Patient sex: M
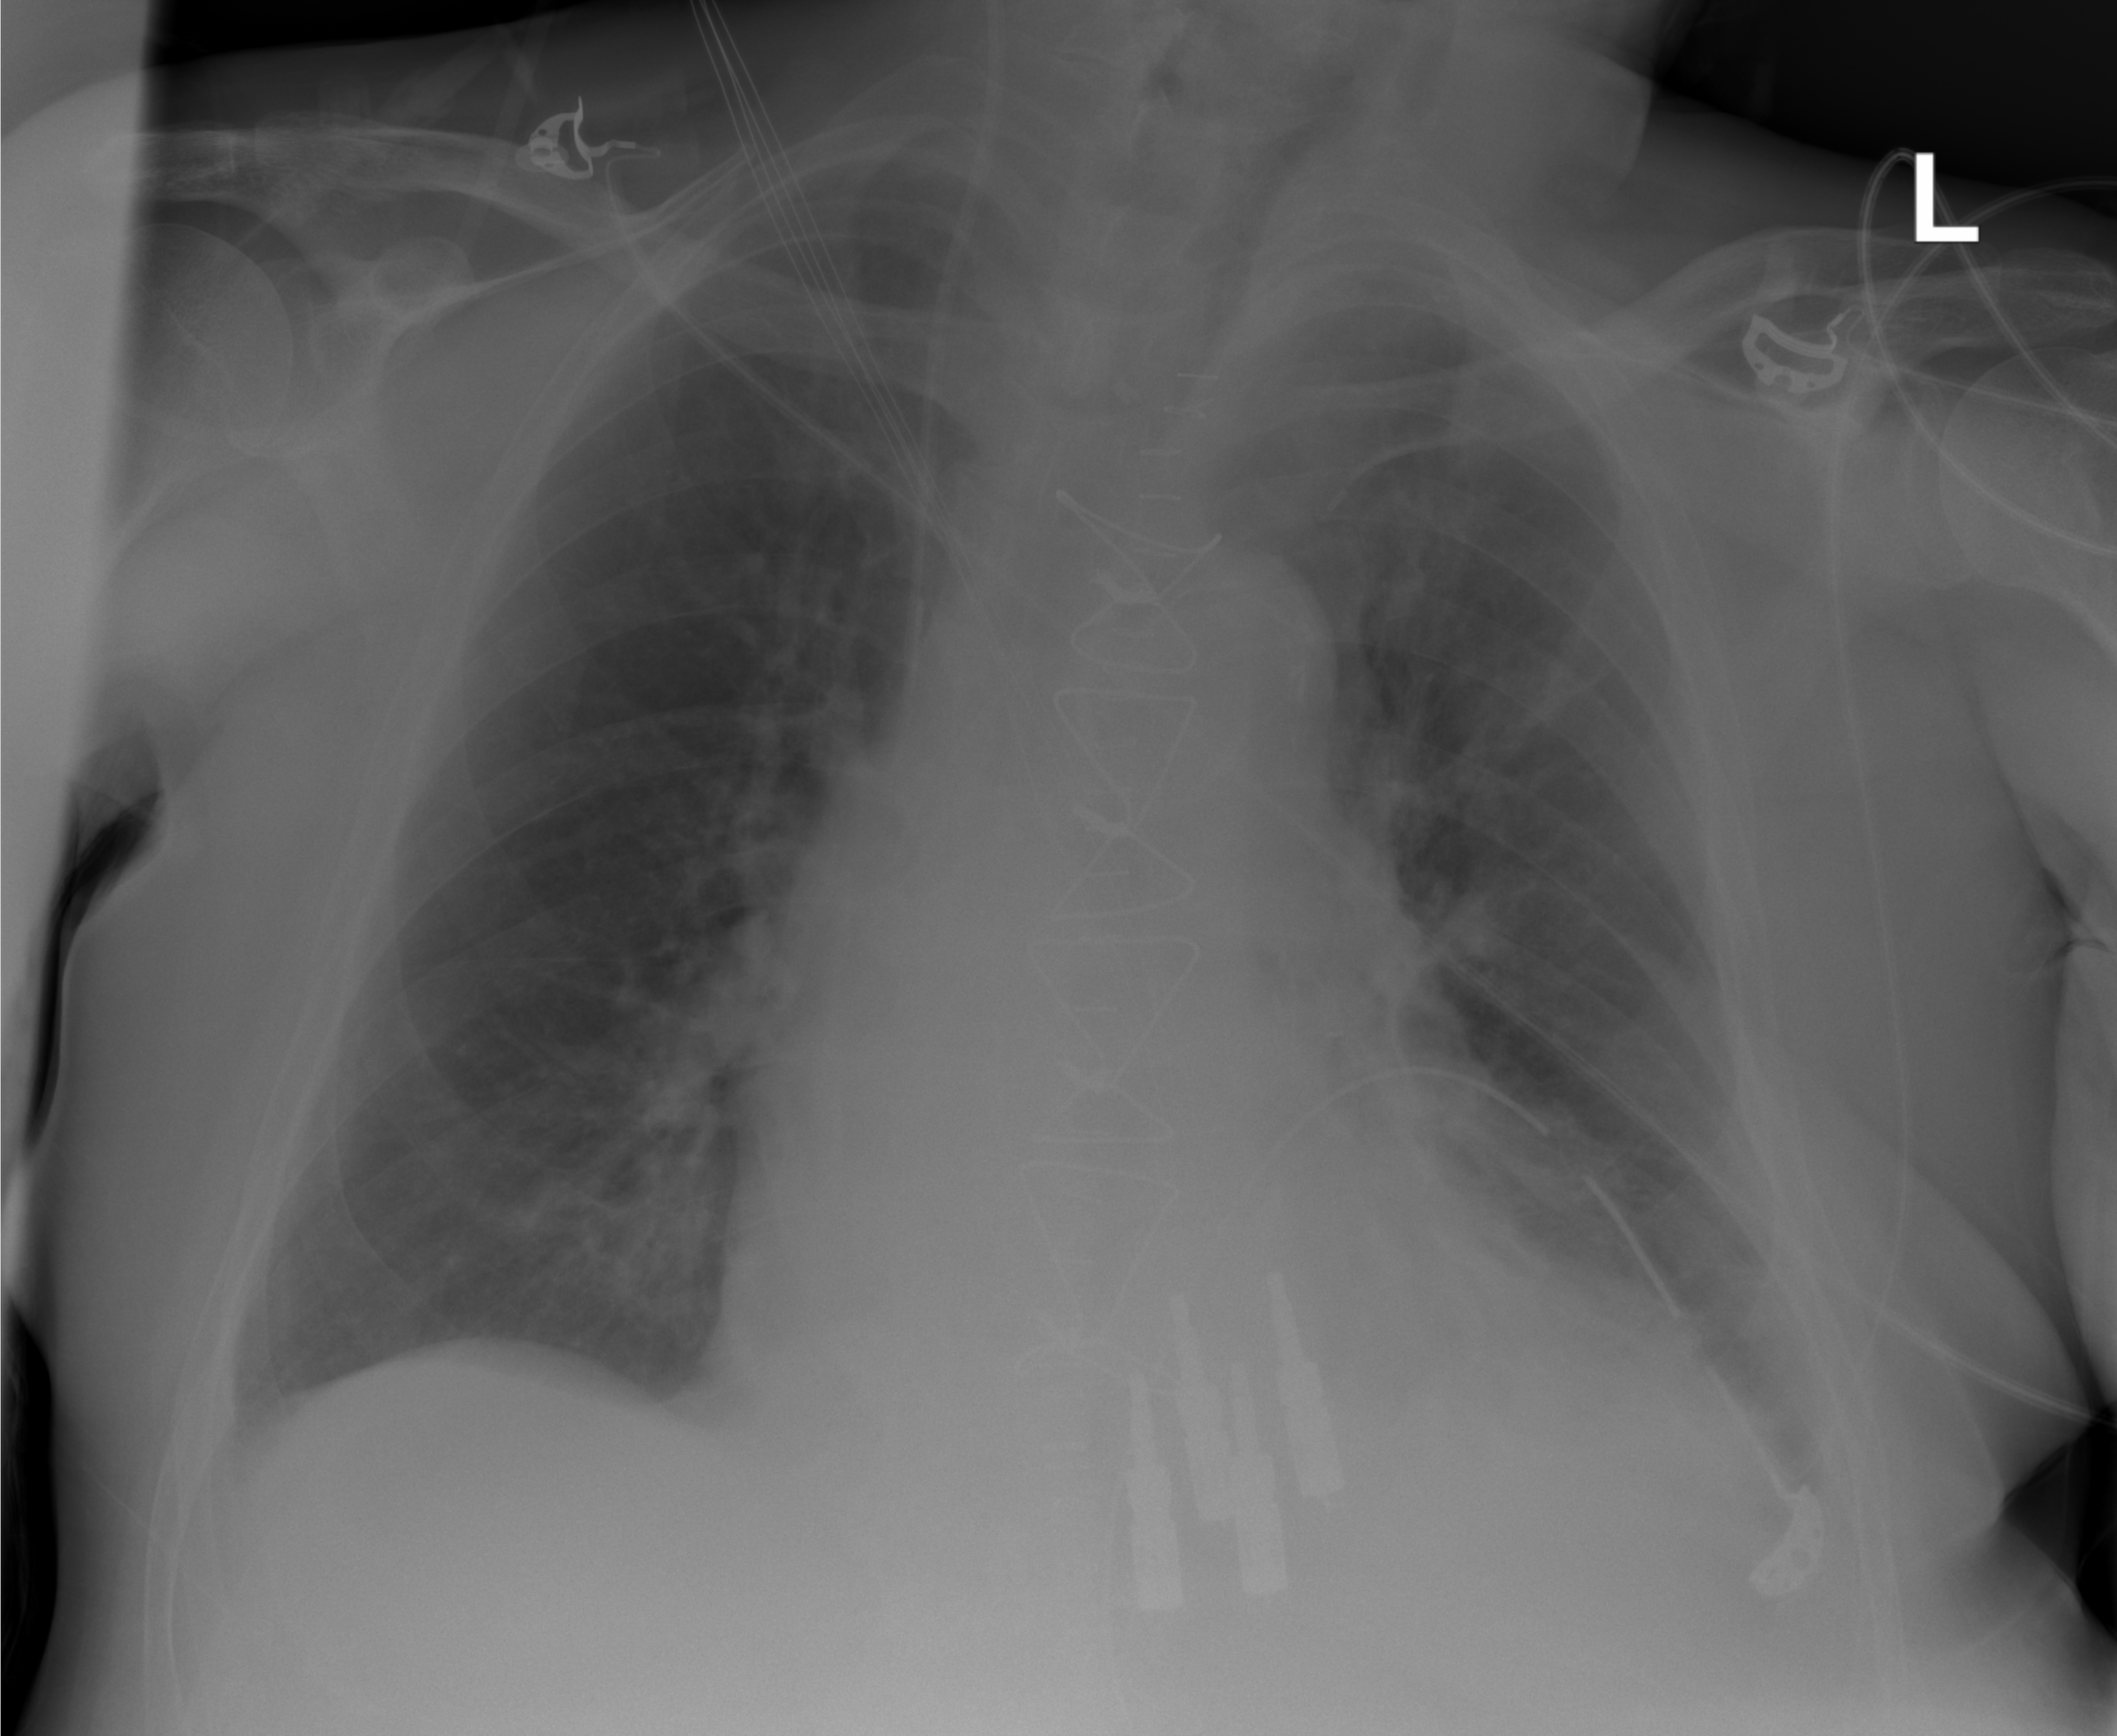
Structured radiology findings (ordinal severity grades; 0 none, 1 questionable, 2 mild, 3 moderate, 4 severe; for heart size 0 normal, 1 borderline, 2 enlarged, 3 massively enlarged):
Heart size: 2
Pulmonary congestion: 0
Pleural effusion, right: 0
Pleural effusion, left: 2
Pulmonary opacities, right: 0
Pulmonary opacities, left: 2
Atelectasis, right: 0
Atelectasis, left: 2